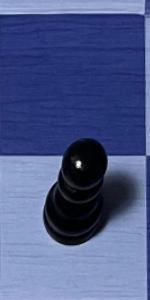
Label: Pawn_Black